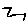
Label: zigzag